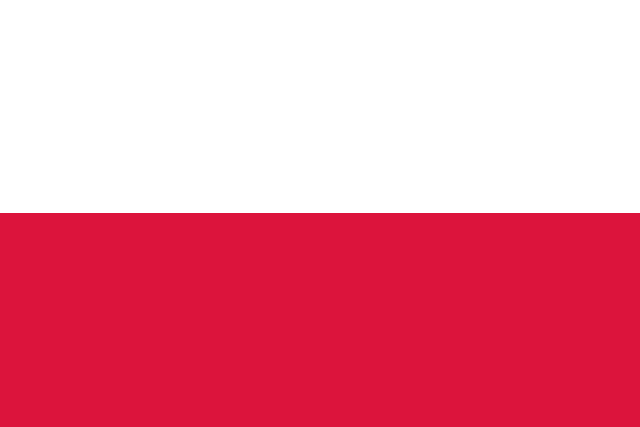
Country: Poland
Country code: pl